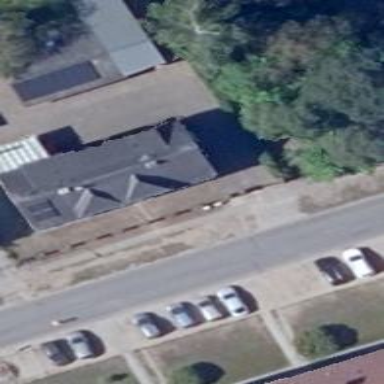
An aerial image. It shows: Residential building.